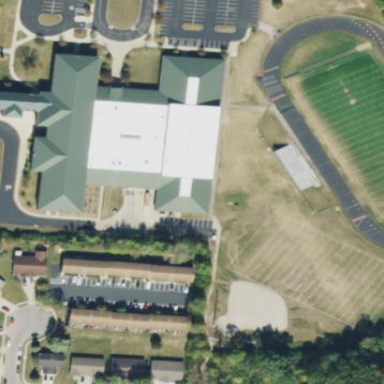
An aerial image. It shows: School.